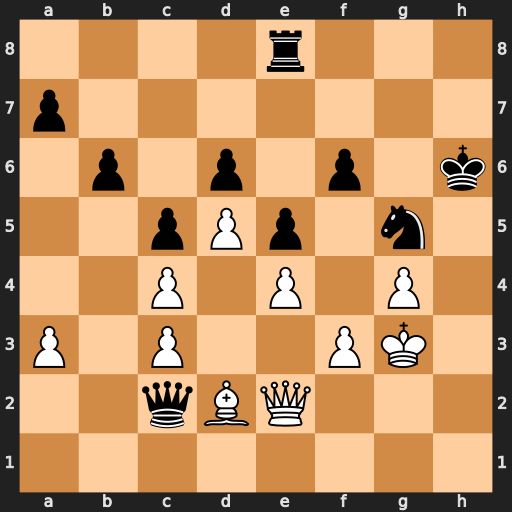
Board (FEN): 4r3/p7/1p1p1p1k/2pPp1n1/2P1P1P1/P1P2PK1/2qBQ3/8
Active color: w
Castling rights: -
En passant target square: -
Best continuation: Bxg5+ Kxg5 Qxc2